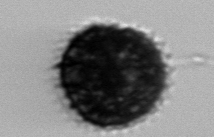
Label: Gonyaulax